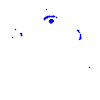
Particle: kaon